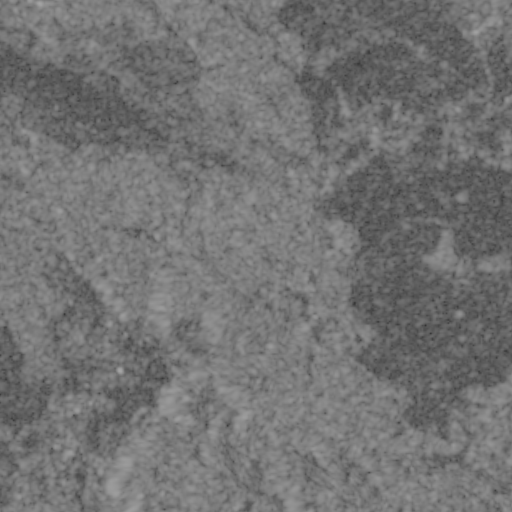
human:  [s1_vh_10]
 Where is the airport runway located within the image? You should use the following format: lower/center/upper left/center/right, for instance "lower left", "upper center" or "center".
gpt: The airport runway is located in the upper left of the image.
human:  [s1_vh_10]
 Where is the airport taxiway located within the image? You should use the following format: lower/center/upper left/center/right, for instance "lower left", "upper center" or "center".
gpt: The airport taxiway is located in the upper left of the image.
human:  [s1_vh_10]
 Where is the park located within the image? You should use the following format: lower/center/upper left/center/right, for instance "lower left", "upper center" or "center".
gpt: The park is located in the lower left of the image.
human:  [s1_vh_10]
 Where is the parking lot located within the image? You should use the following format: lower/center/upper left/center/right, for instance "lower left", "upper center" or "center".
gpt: The parking lot is located in the upper right of the image.
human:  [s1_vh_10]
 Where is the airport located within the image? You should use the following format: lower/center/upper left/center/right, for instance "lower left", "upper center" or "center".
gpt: There is no airport in the image.

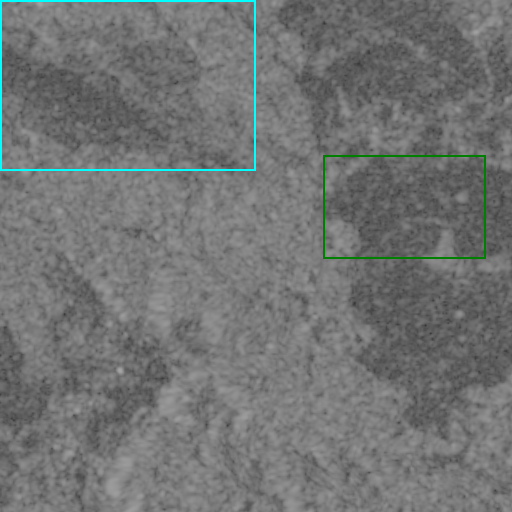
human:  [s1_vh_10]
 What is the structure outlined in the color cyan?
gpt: The structure outlined in cyan is an airport.
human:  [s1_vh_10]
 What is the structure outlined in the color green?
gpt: The structure outlined in green is a crop field.
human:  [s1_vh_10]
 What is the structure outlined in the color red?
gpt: There is no red outline.